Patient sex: F
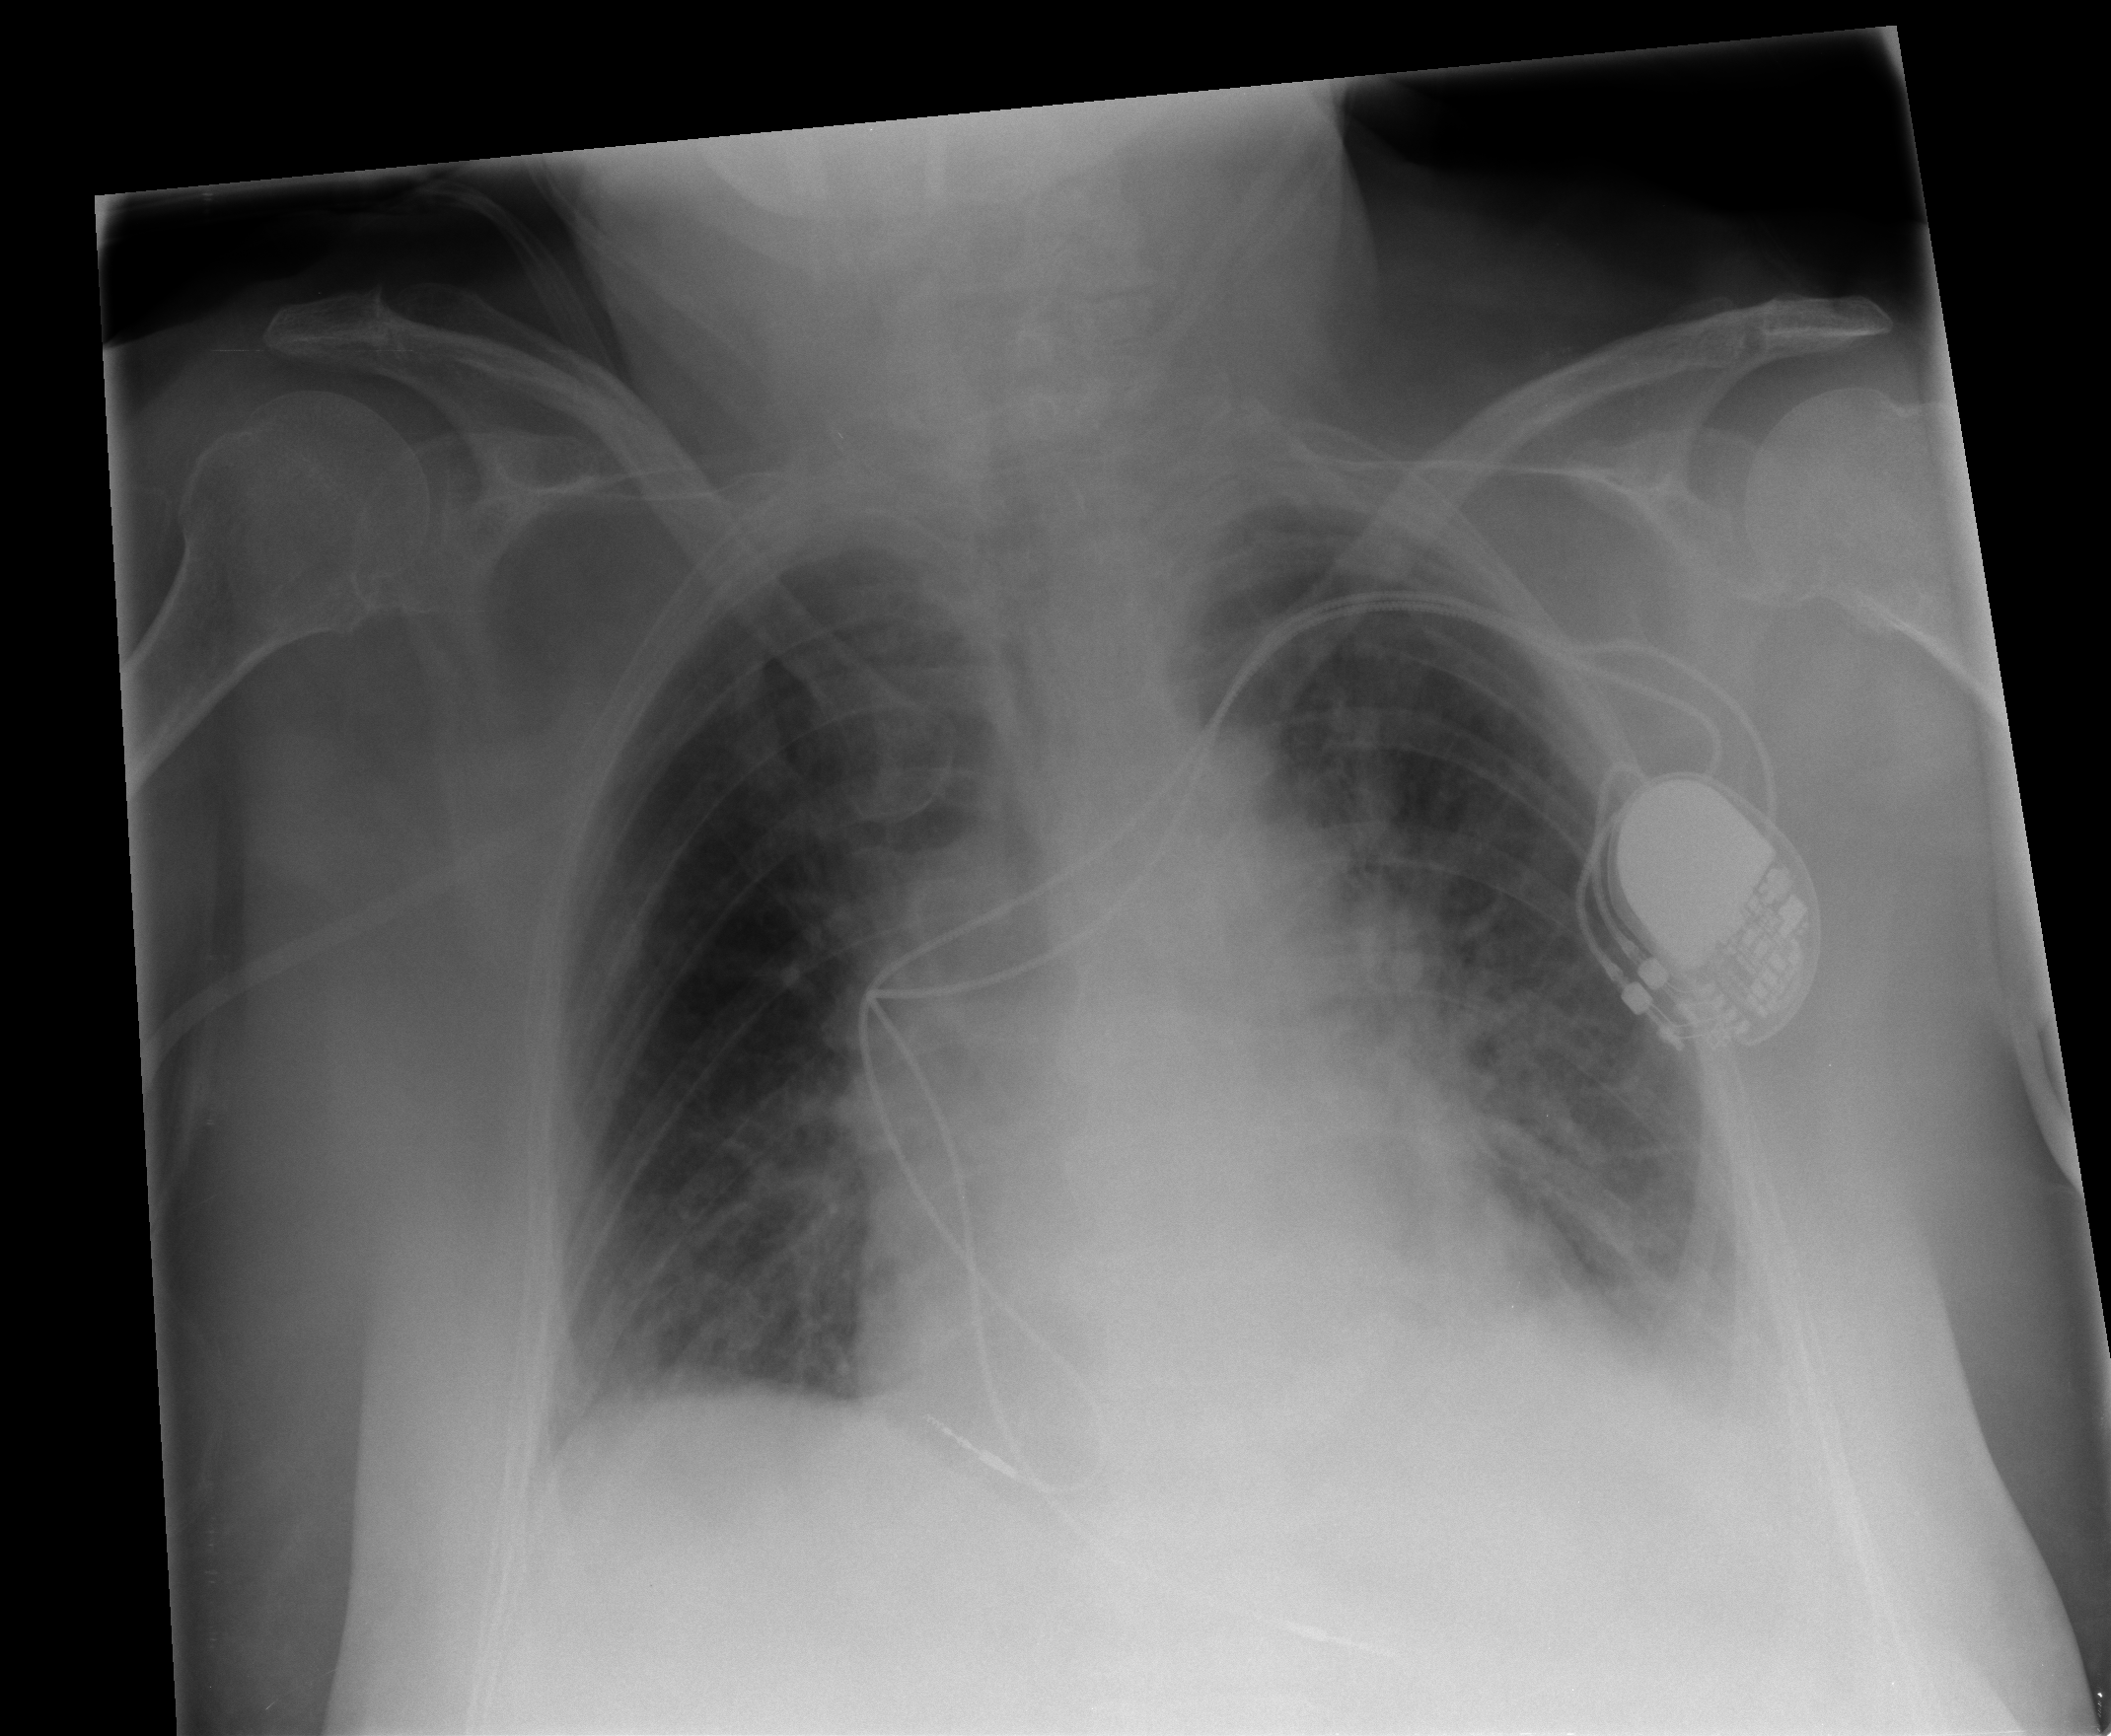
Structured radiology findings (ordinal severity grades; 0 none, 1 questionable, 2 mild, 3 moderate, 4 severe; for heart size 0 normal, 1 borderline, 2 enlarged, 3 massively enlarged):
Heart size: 2
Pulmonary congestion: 2
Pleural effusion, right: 1
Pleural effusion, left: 1
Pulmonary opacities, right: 0
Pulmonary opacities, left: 0
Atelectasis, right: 2
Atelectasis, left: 2